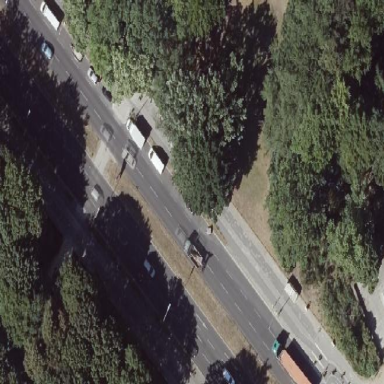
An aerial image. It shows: Traffic island covered with grass.